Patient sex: M
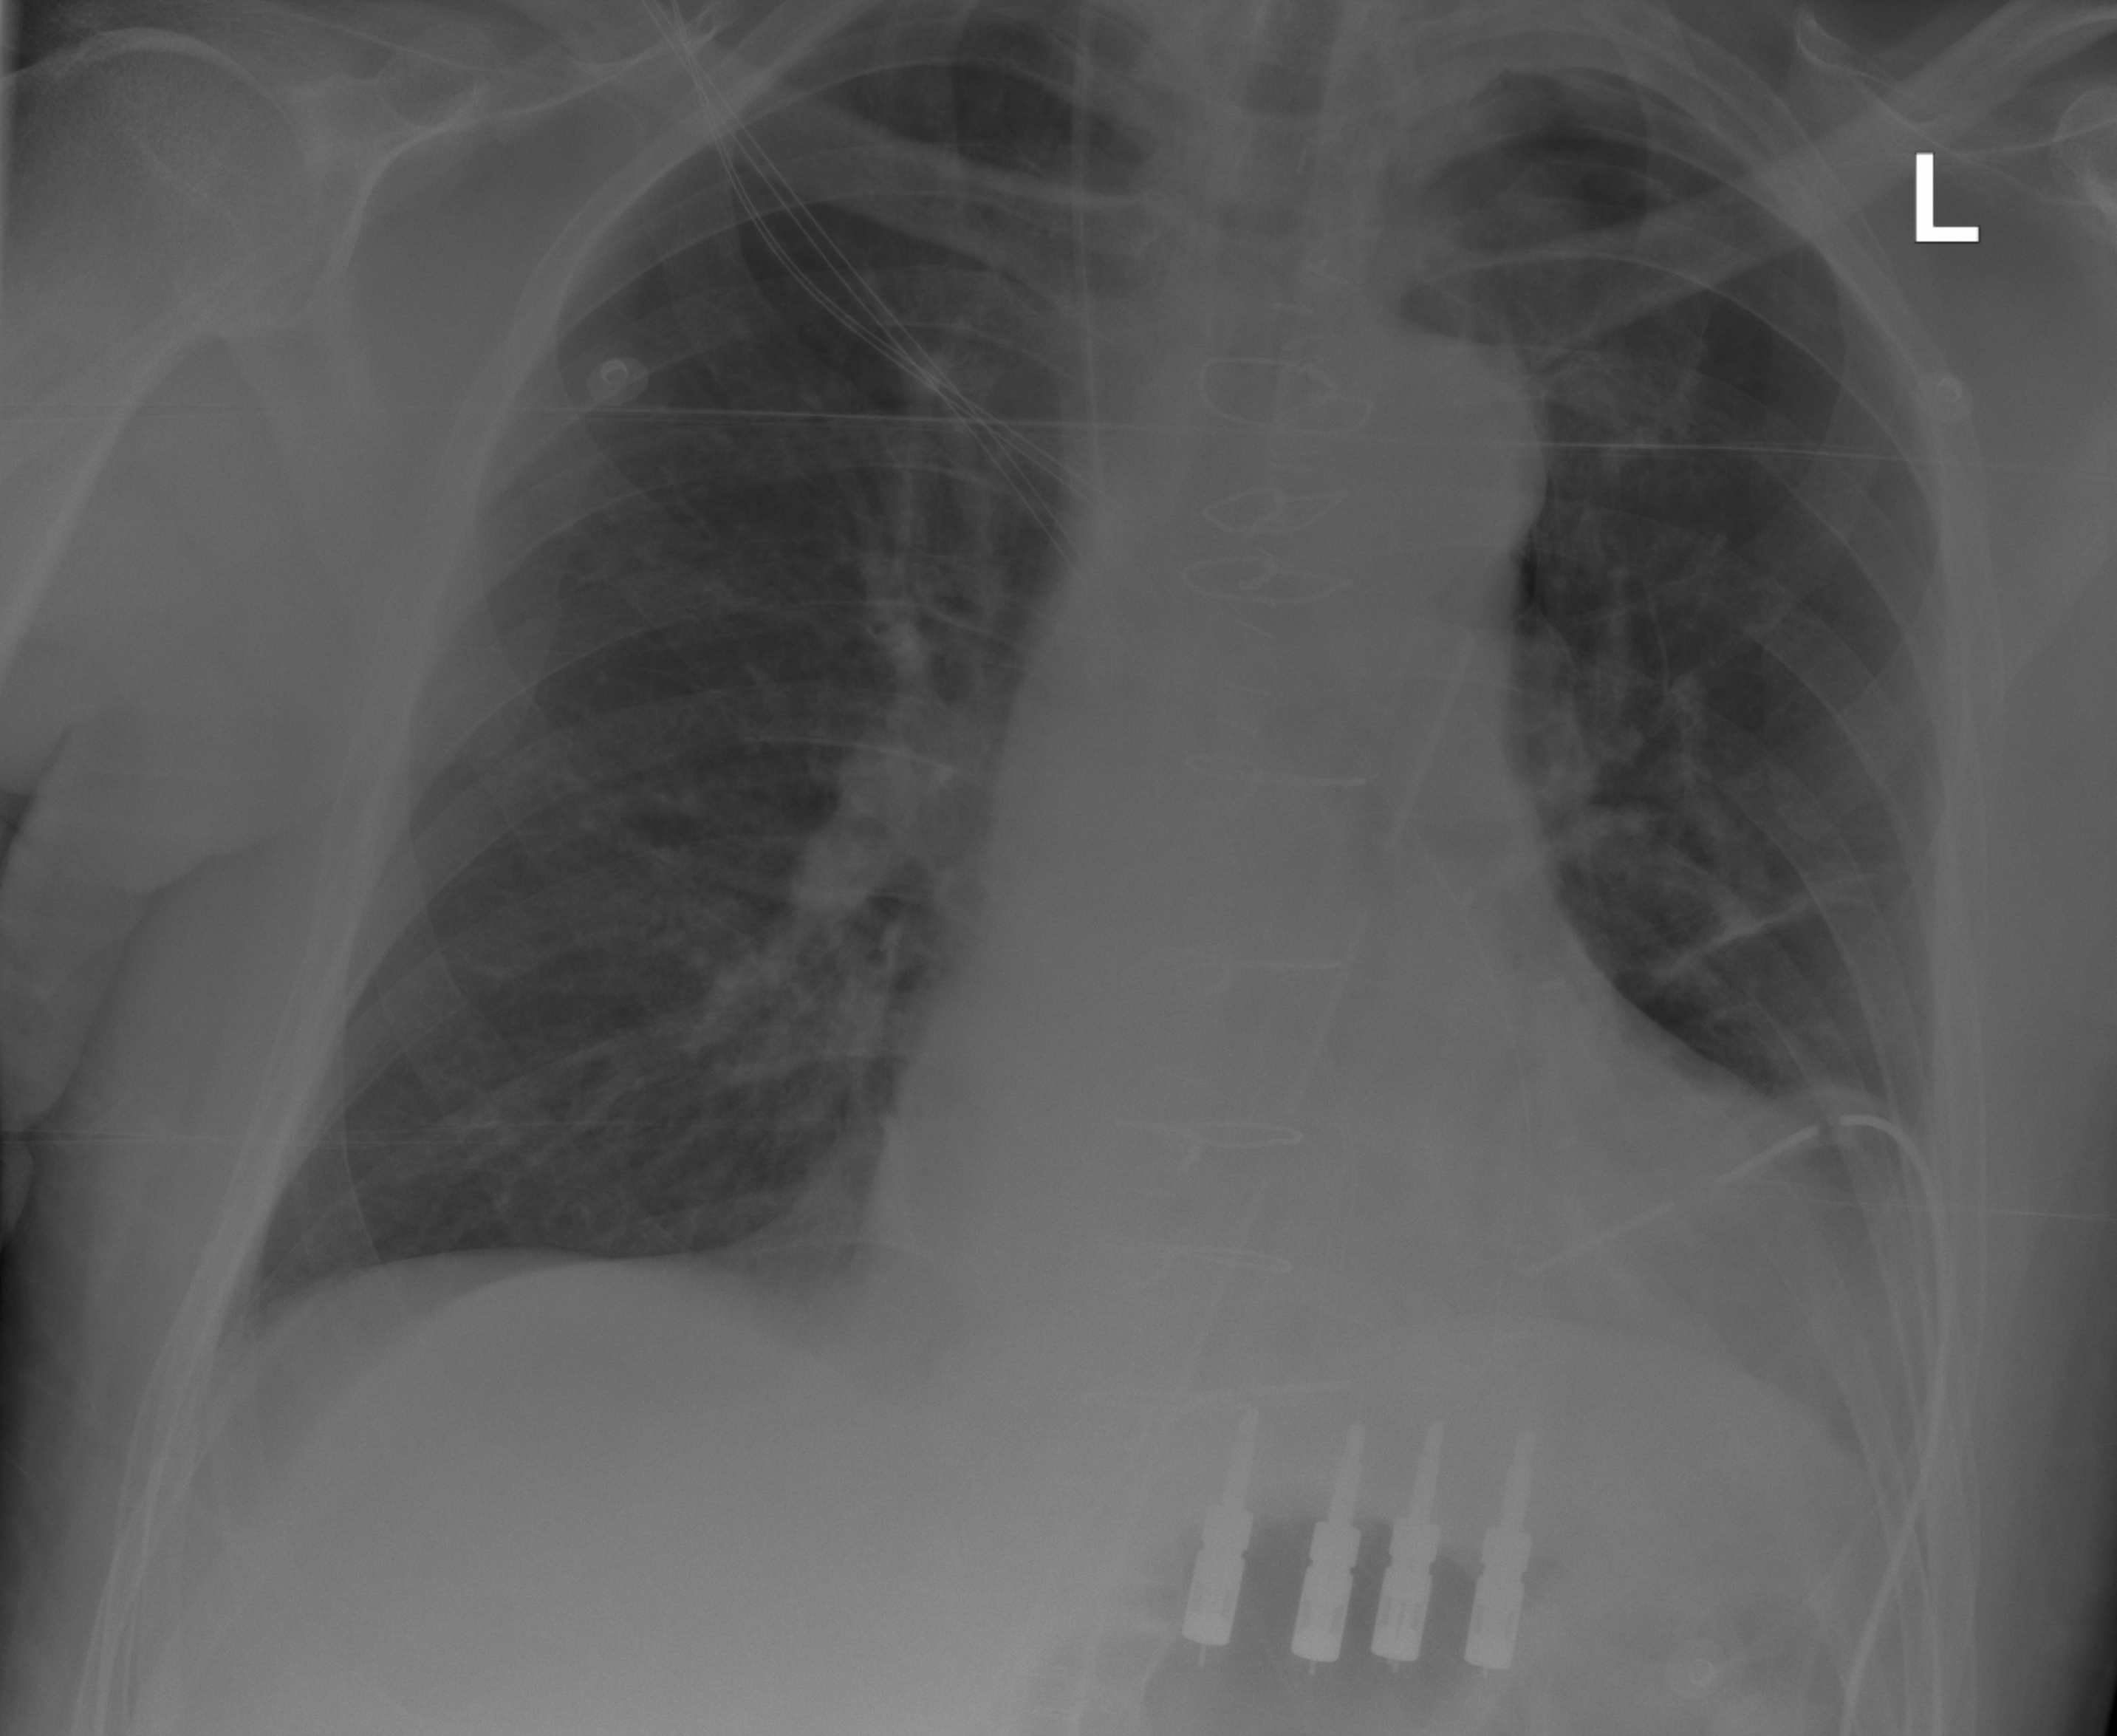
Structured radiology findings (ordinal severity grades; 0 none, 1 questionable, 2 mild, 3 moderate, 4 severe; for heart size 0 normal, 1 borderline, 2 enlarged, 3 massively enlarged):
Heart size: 2
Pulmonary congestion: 1
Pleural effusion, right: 0
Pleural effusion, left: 1
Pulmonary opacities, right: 0
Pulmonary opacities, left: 0
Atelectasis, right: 0
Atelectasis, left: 1